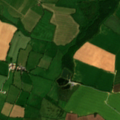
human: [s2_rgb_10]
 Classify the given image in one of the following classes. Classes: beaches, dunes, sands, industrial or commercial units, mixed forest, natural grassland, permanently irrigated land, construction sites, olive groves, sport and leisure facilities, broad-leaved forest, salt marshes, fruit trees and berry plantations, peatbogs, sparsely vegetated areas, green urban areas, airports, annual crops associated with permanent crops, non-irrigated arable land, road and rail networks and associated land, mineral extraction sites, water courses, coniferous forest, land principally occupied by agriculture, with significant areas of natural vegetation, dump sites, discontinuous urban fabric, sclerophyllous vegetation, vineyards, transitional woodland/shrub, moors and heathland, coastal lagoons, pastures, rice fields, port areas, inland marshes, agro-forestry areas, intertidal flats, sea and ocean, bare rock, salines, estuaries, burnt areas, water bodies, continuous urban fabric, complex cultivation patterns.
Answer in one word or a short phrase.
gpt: non-irrigated arable land, pastures